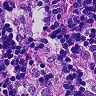
Metastatic tissue present: no